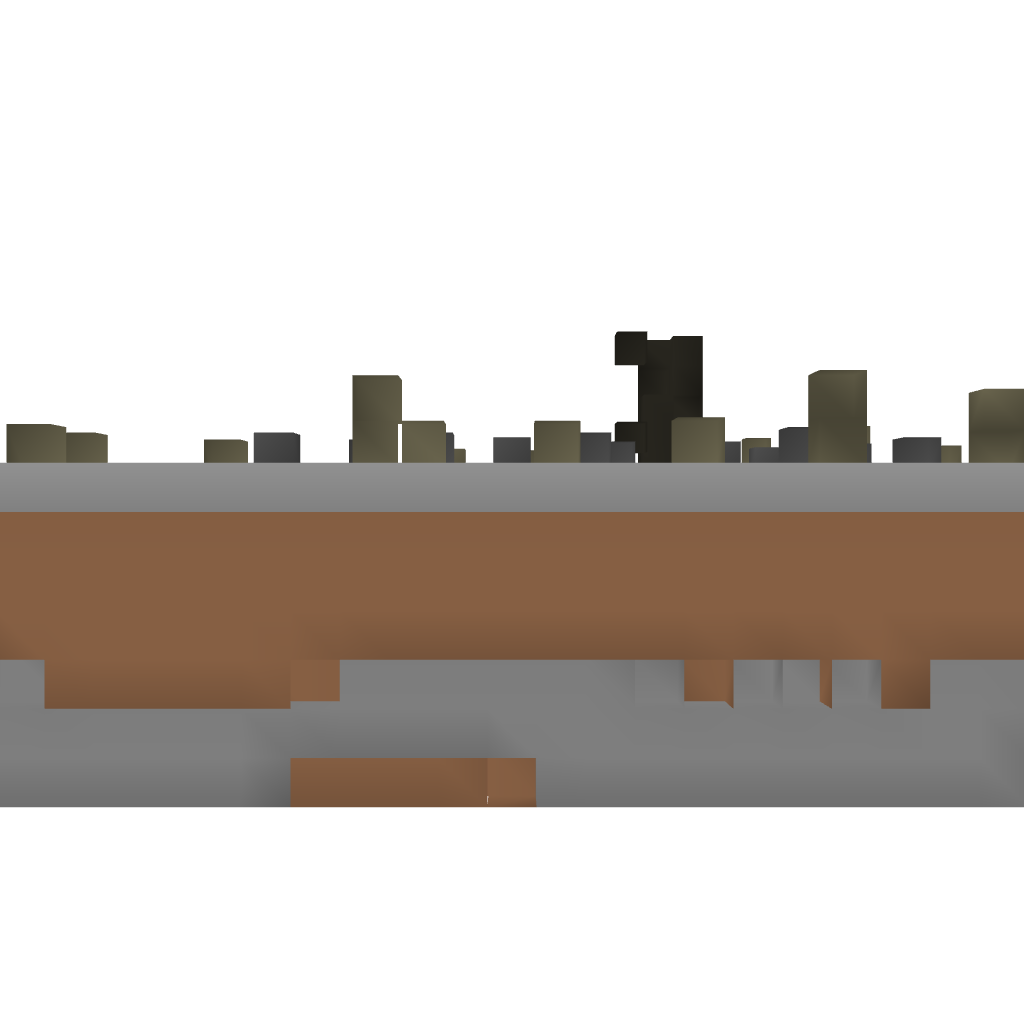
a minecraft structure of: Large Pond